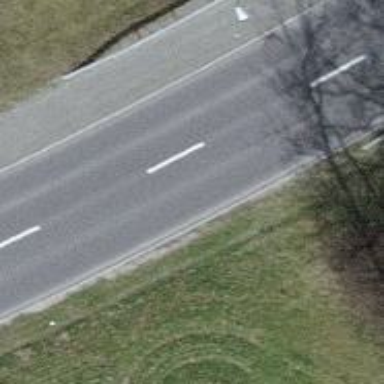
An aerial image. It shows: Secondary road with asphalt surface.